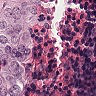
Metastatic tissue present: yes